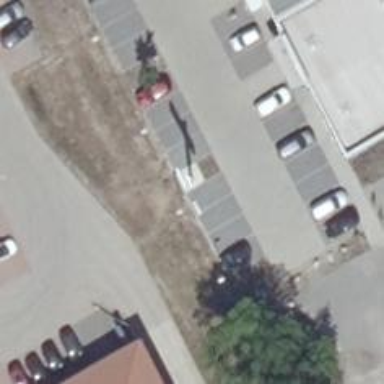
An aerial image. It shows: Parking aisle designated as service road.